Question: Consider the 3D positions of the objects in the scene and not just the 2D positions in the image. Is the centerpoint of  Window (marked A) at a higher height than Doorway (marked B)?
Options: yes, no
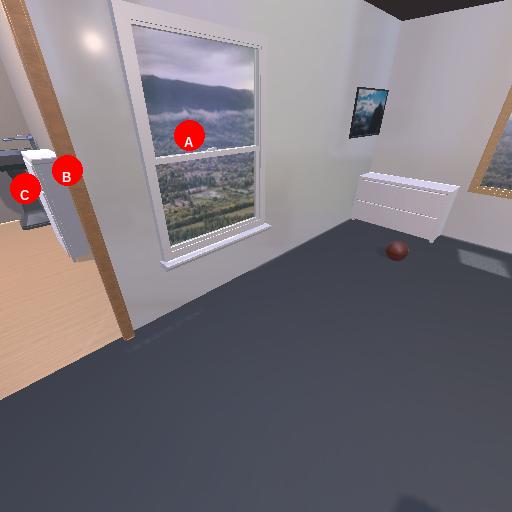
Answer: yes